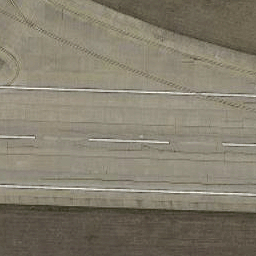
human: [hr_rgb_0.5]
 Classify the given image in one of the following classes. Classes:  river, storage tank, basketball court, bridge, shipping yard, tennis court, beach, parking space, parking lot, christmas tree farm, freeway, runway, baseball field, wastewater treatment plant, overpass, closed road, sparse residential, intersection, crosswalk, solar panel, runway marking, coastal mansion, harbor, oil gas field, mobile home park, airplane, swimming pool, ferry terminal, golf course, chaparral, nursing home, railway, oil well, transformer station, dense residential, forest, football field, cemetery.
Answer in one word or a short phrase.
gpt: runway